Field crop: maize
Growth stage: 2
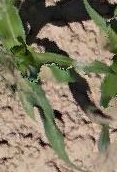
Species: maize